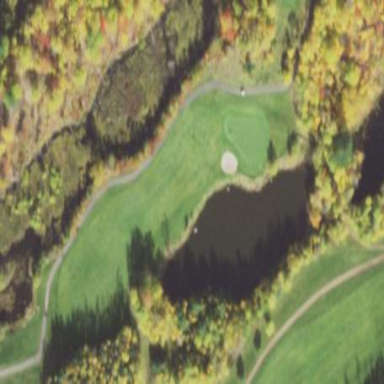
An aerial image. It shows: Water hazard on golf course.